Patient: sex F, age 57
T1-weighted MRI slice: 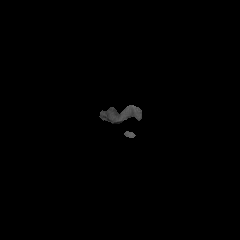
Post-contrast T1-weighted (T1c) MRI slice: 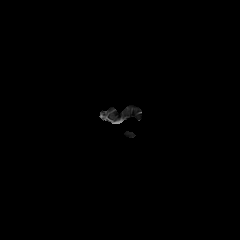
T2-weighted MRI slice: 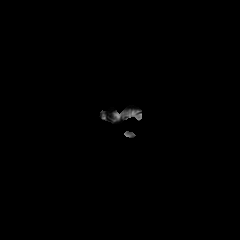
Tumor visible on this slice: no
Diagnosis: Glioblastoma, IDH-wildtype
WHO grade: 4